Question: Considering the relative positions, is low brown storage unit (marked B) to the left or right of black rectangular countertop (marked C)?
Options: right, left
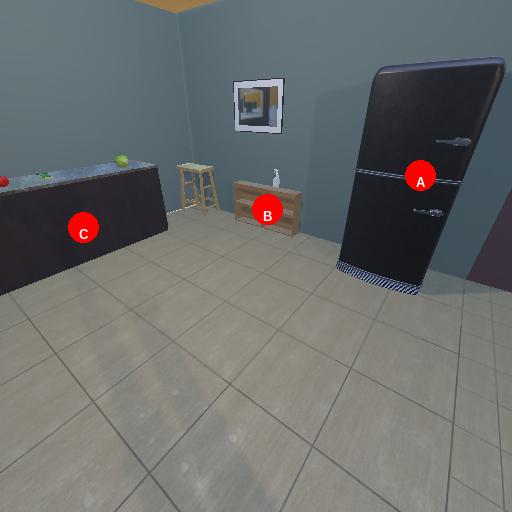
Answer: right